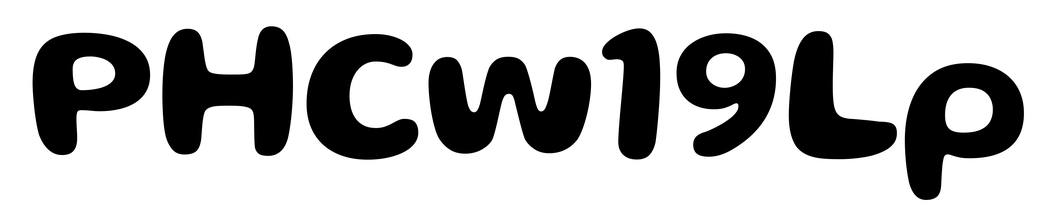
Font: Gluten_SemiBold